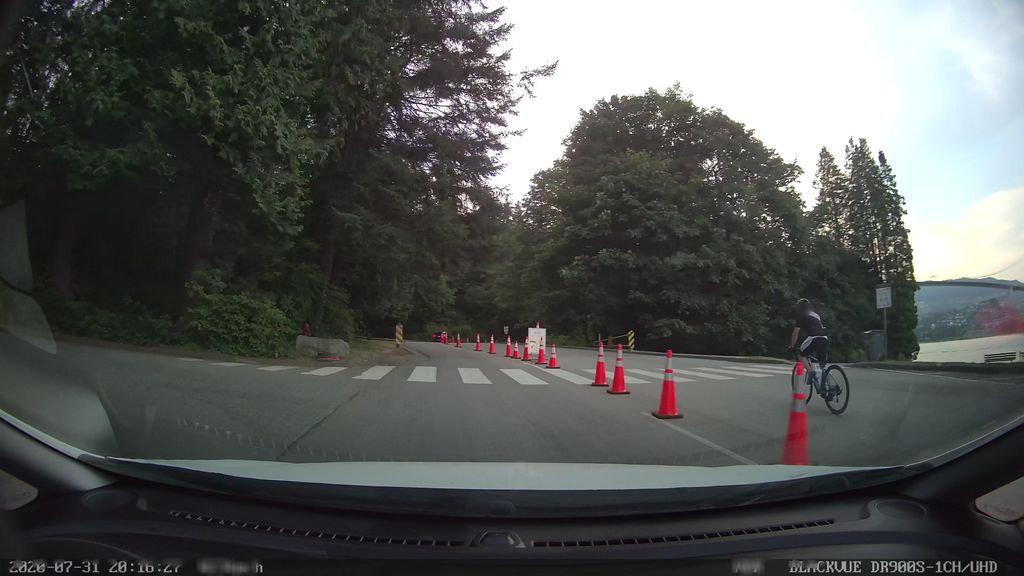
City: vancouver